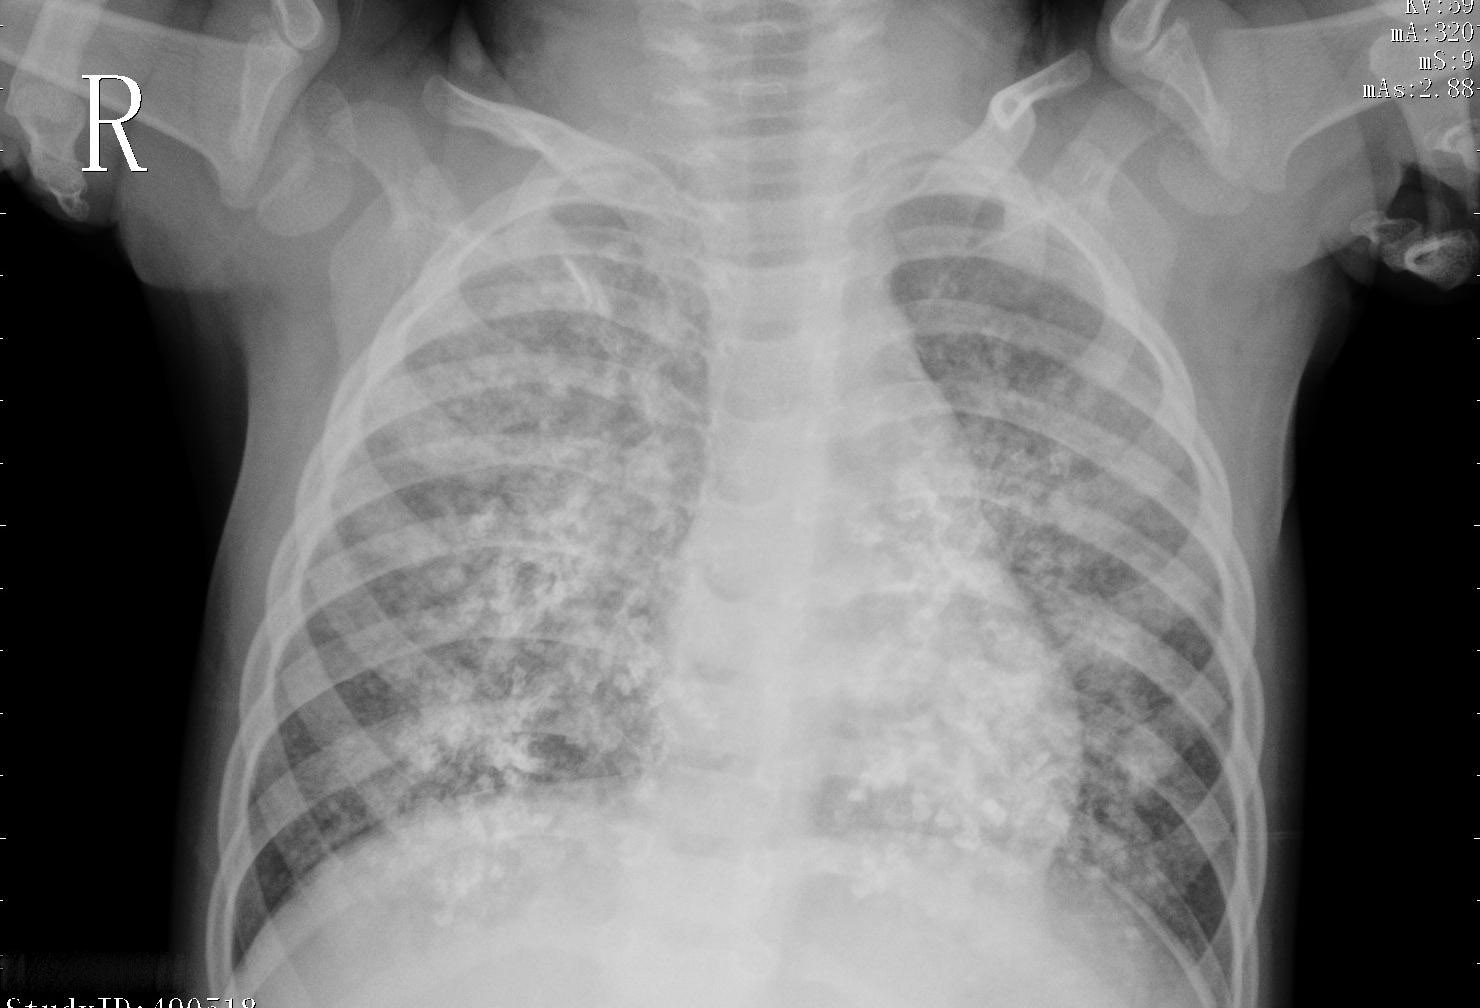
Diagnosis: PNEUMONIA